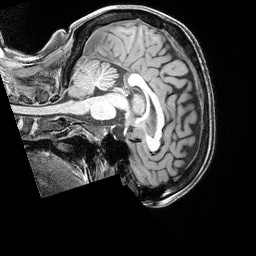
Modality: T1w
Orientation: sagittal
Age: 48
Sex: female
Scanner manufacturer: siemens
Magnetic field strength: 3 T
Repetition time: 2.4 s
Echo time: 0.00215 s